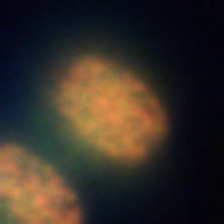
Taxon: Thalassiosira
Group: Diatoms